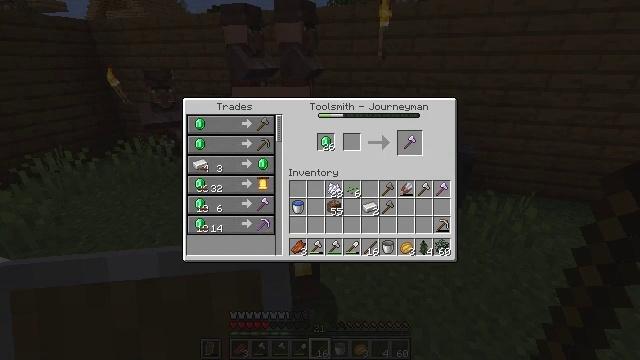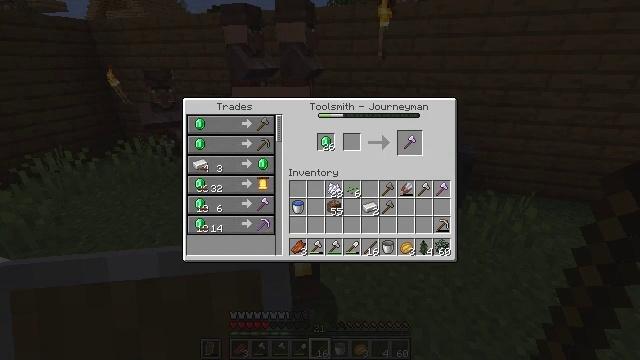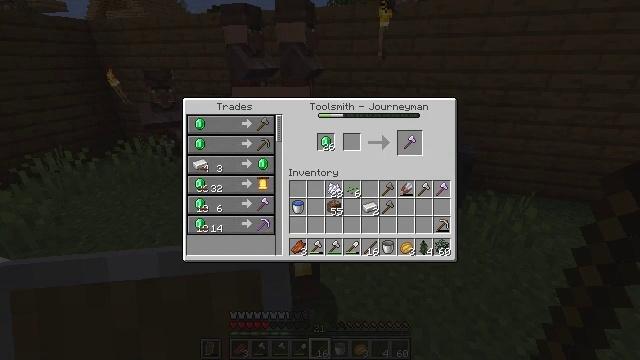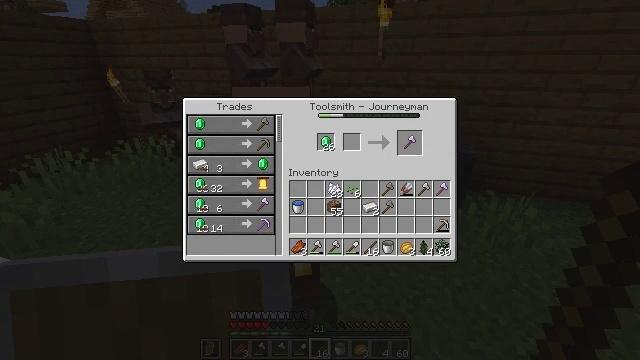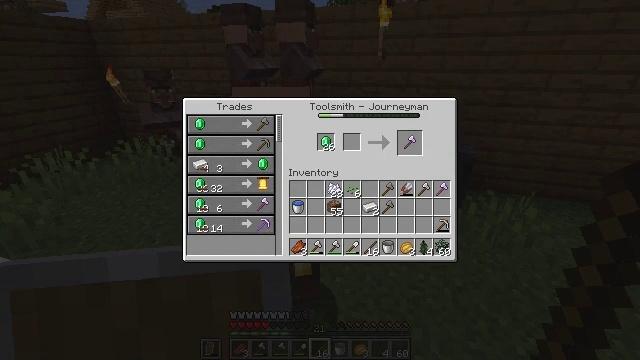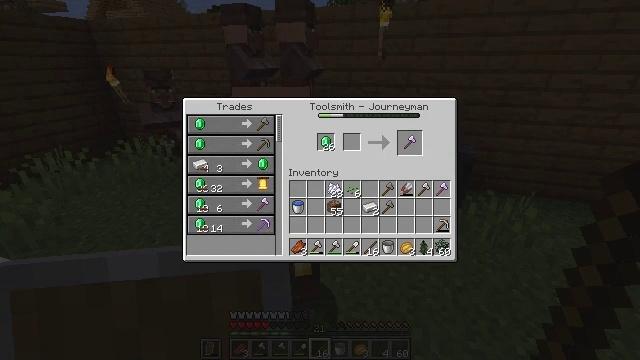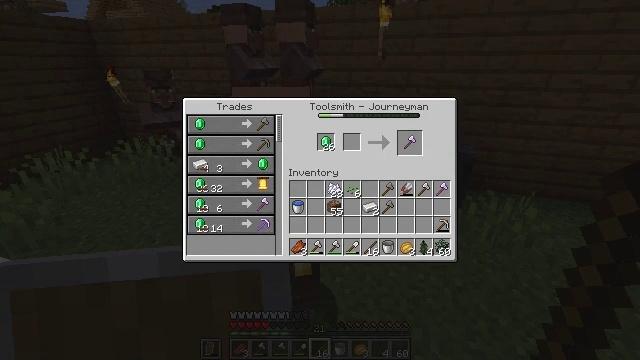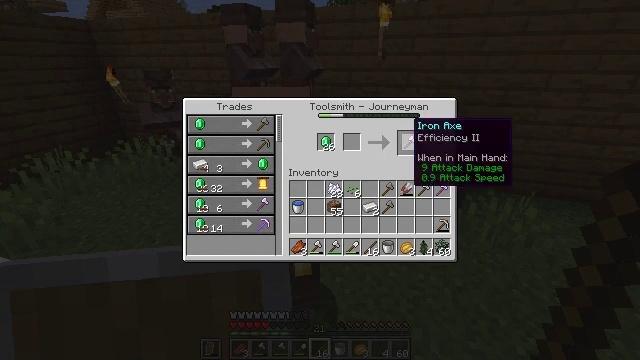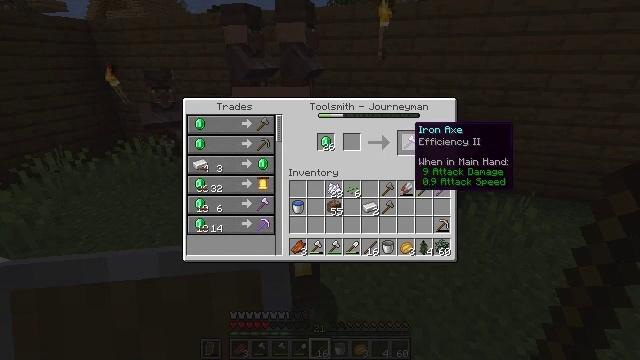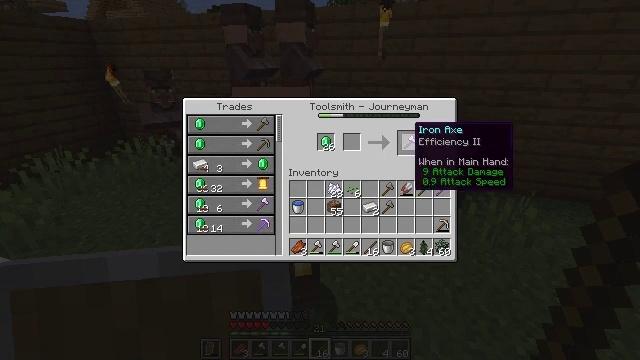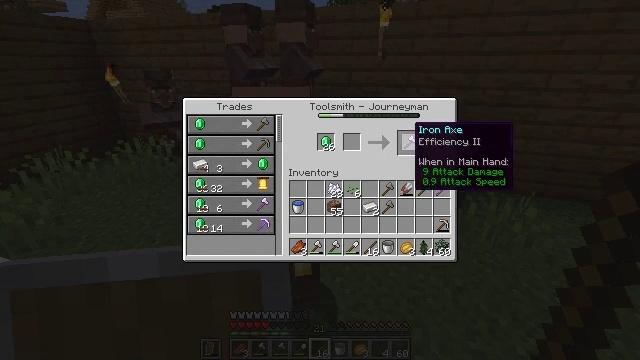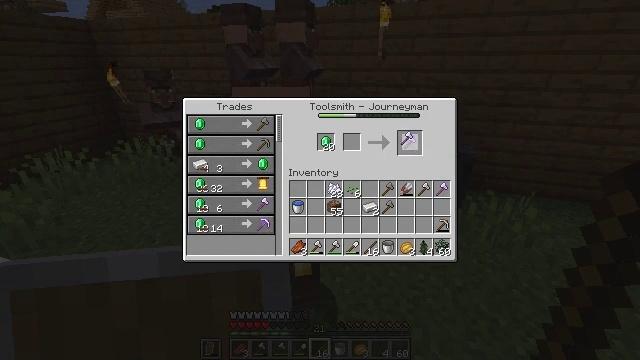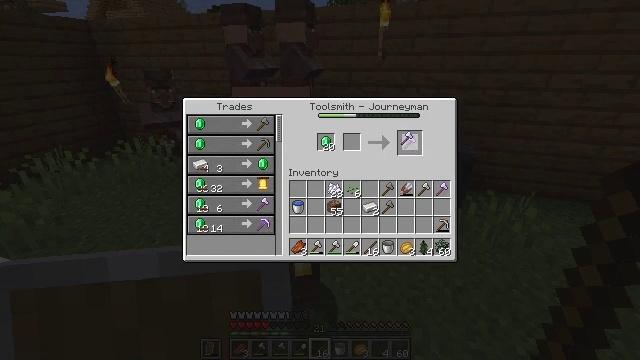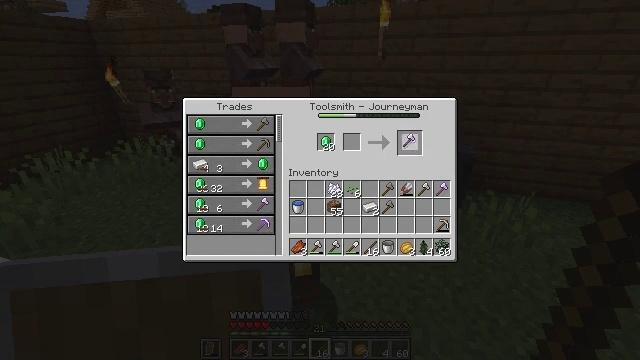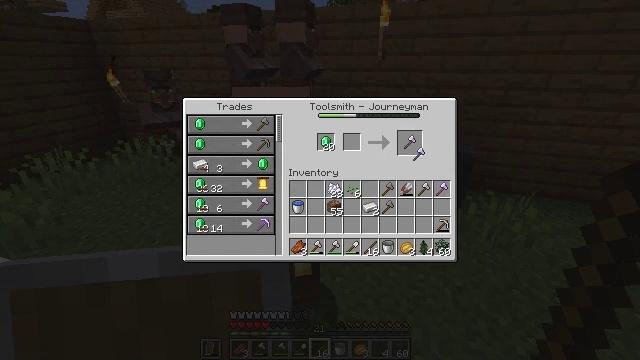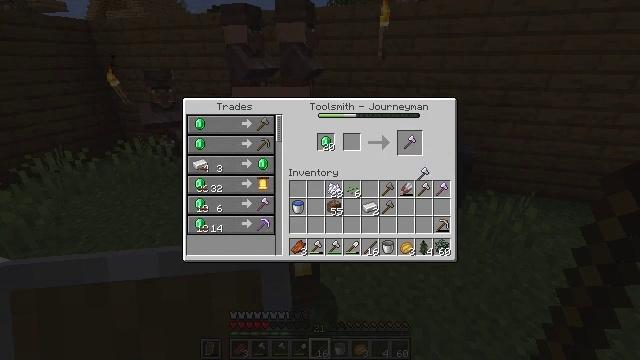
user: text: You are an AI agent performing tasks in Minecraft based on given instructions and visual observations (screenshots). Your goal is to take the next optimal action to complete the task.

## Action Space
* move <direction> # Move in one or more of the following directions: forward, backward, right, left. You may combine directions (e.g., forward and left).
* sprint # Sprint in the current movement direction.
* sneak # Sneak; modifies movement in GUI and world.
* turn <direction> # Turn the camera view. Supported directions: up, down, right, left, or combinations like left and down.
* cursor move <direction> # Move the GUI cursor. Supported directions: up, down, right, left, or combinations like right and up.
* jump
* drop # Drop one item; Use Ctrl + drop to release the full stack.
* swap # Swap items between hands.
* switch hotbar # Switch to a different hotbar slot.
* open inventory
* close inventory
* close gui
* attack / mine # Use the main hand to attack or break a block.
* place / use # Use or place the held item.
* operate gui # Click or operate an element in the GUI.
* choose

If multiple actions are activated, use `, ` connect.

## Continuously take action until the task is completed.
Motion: motion action
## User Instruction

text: Prepare an iron axe on the crafting table.
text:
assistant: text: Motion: cursor move right and up
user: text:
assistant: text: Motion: cursor move right and up
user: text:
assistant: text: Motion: cursor move right
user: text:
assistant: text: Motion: no_op
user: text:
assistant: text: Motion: cursor move right
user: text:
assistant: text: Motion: no_op
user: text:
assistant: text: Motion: no_op
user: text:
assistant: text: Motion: no_op
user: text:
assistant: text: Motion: no_op
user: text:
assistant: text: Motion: no_op
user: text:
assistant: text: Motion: operate gui
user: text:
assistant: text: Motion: operate gui
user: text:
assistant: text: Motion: no_op
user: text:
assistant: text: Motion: cursor move right and down
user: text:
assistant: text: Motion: cursor move down
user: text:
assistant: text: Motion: cursor move down
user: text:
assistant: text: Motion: cursor move down
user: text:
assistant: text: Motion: cursor move right and down
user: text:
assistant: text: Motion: cursor move down
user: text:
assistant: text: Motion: no_op
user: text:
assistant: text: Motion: no_op
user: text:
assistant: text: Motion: no_op
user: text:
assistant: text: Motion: no_op
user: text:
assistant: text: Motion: operate gui
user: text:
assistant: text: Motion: operate gui
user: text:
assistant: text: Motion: no_op
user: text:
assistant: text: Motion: no_op
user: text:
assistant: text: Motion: no_op
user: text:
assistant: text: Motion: cursor move up
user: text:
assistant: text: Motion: cursor move left and up